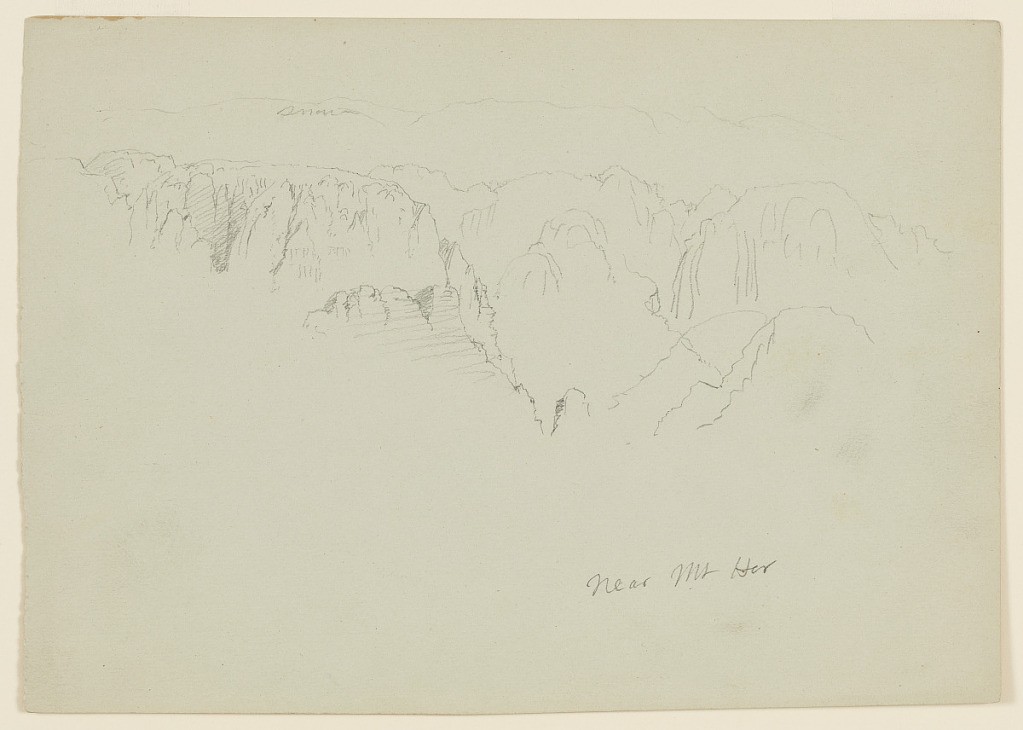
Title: Near Mt. Hor, Syria (Jordan)
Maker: Frederic Edwin Church, American, 1826–1900
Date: February 23, 1868
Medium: Graphite on gray-green wove paper; verso: graphite
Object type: drawing
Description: Landscape sketch showing a view of rugged and barren mountains in present-day Jordan near Mt. Hor. Multiple craggy peaks stretch across the foreground, while a mountain ridge is visible in the background.

Verso: Landscape sketch showing a general view of rugged, desert terrain near the present-day Israeli/Jordanian border.